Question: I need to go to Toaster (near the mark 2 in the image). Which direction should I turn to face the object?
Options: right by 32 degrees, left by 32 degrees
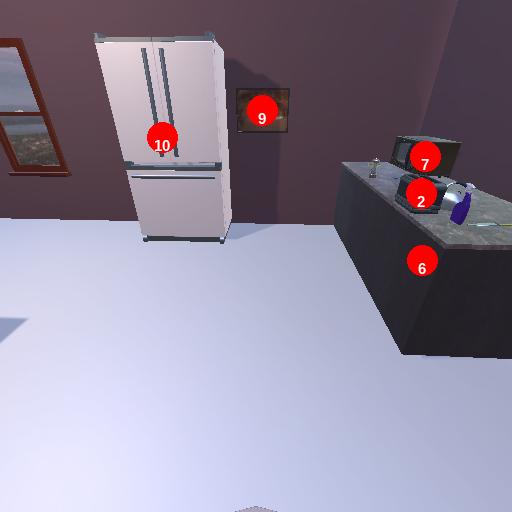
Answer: right by 32 degrees